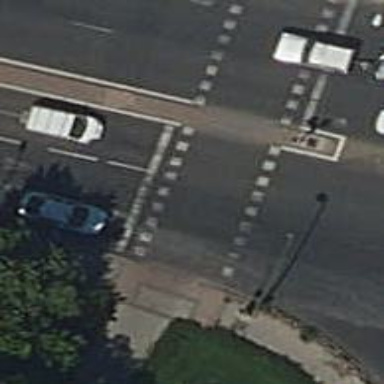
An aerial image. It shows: Road with traffic signals and zebra crossing with traffic signals.